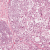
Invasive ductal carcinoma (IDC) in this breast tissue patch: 0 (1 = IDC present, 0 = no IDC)